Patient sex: F
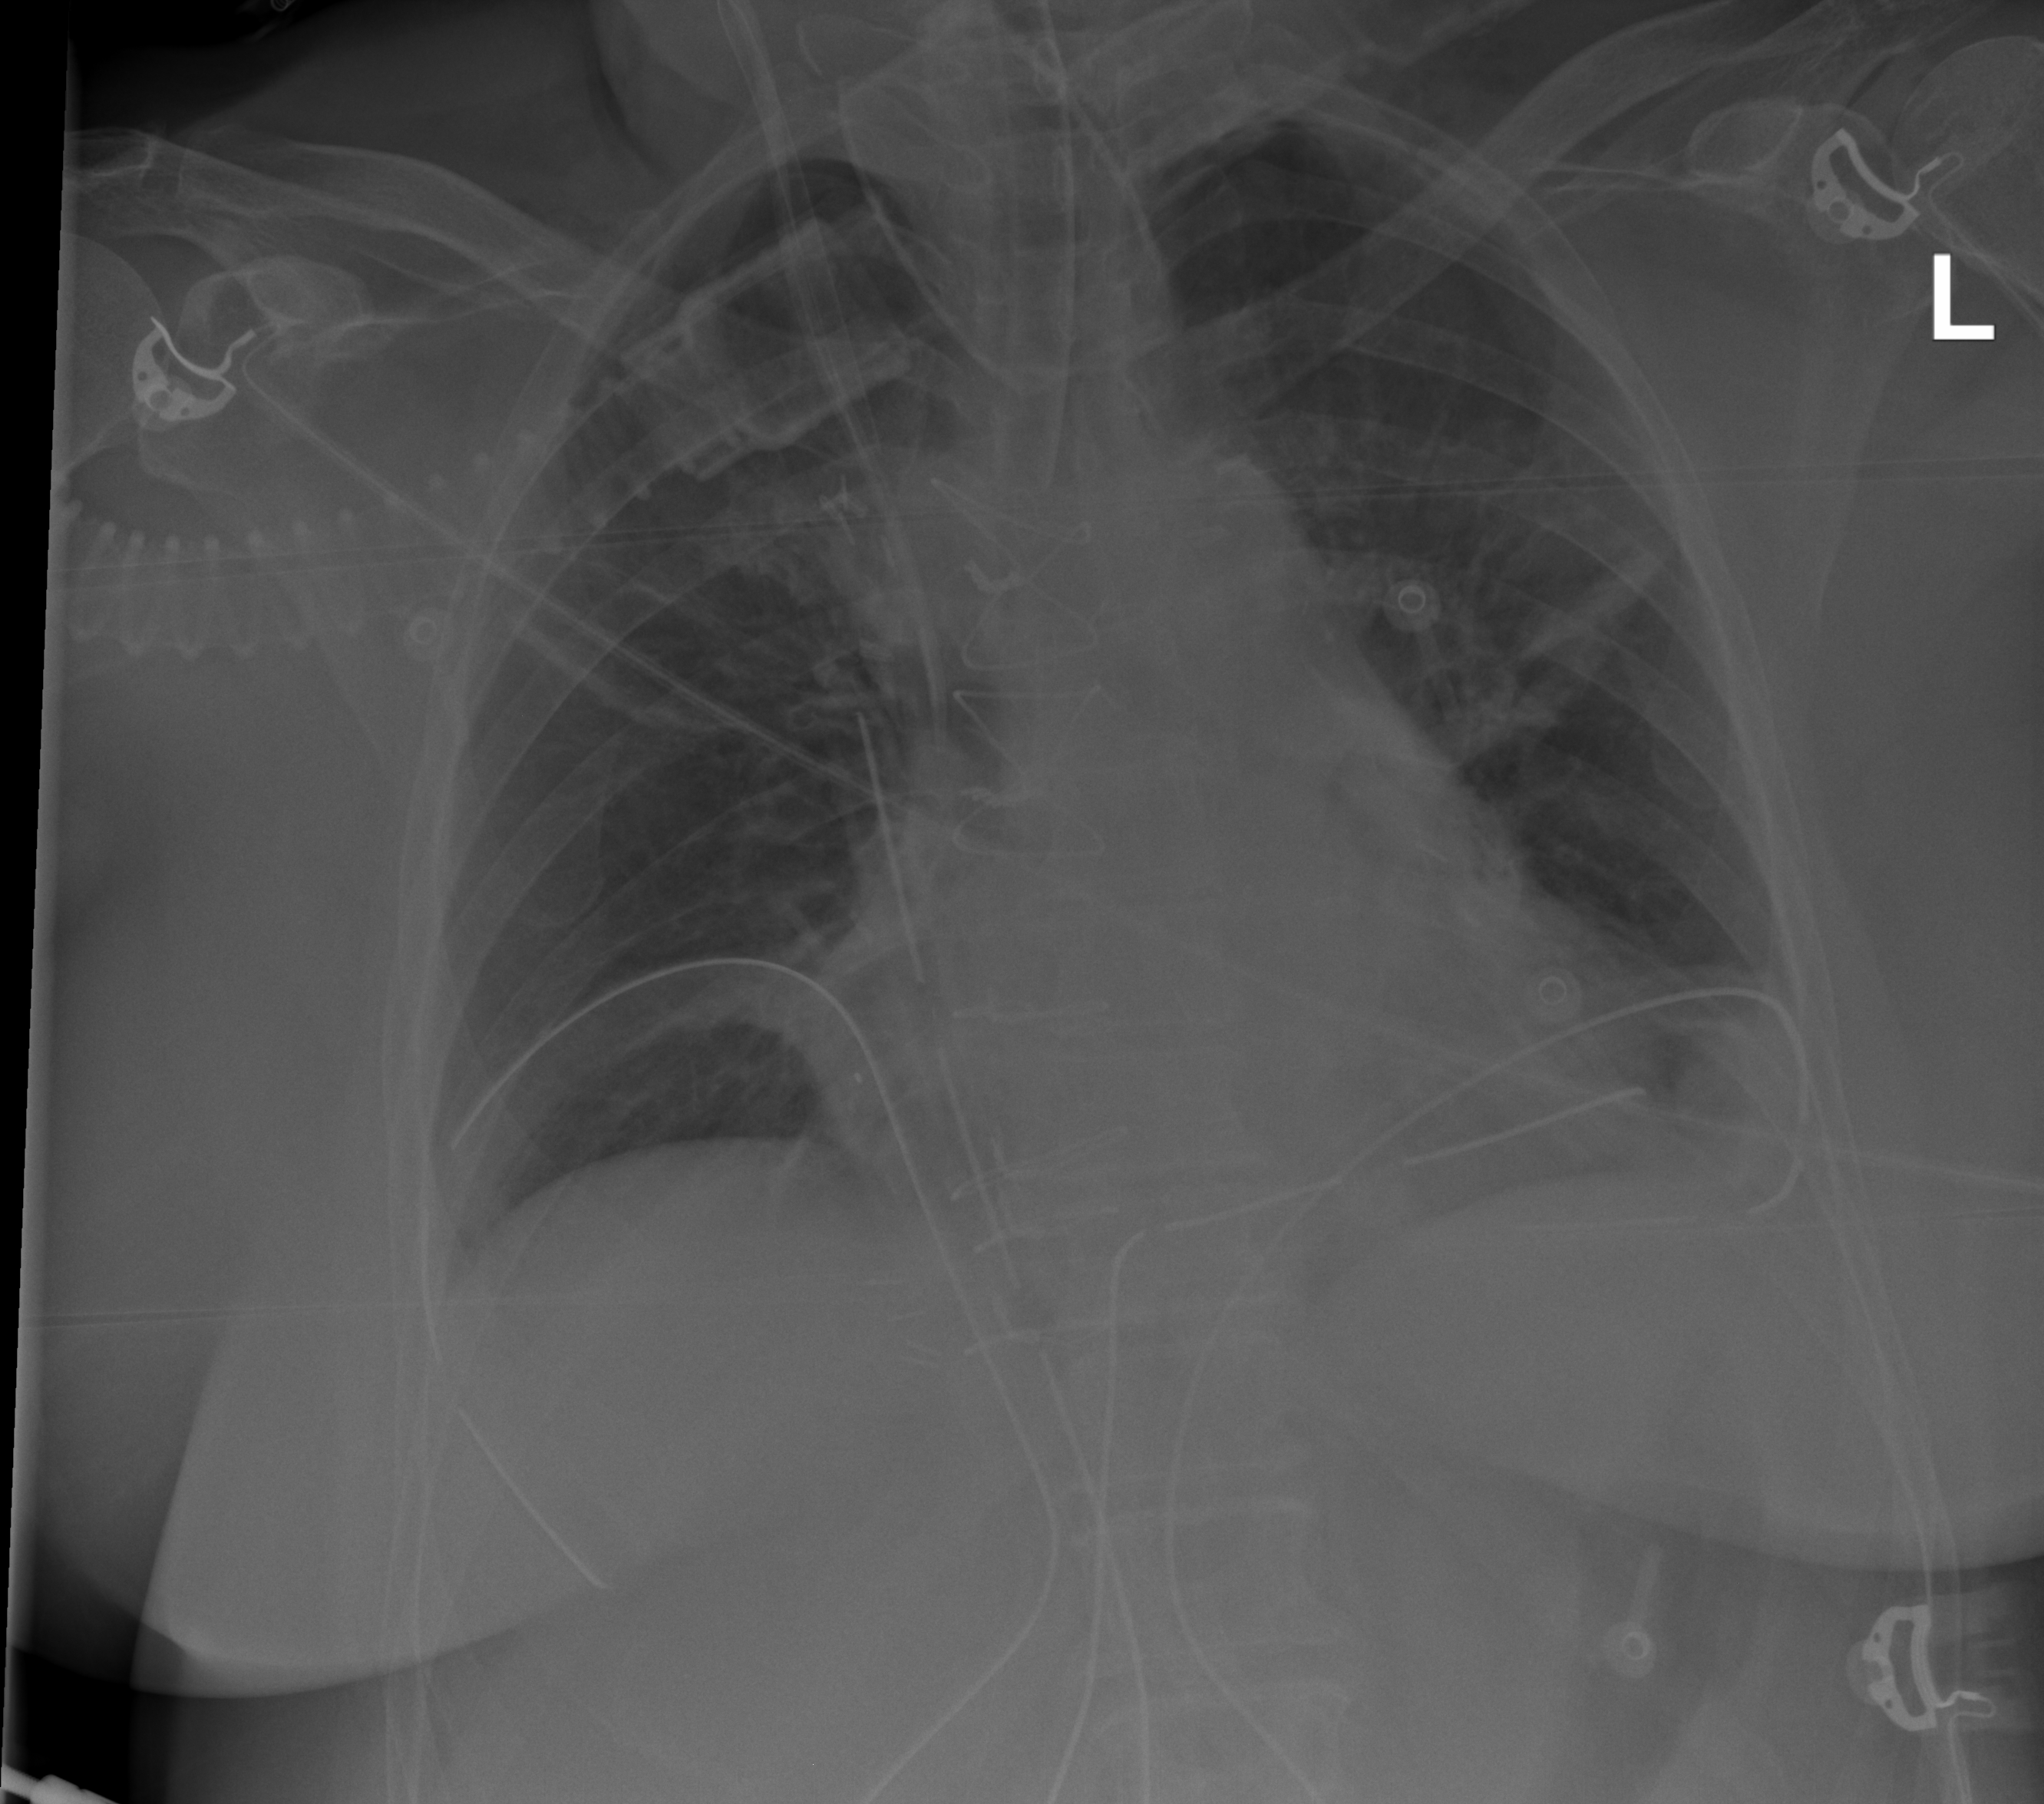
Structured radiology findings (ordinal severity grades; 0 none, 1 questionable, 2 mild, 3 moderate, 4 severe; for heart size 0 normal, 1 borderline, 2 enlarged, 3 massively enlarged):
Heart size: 2
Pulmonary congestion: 2
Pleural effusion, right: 0
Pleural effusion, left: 1
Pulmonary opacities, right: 1
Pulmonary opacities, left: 1
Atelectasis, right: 2
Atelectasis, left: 2